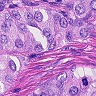
Metastatic tissue present: yes